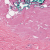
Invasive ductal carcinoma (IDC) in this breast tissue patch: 0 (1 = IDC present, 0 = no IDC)